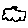
Label: cloud